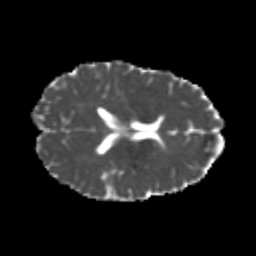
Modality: MD
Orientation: axial
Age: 26
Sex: female
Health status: healthy
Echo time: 0.074 s